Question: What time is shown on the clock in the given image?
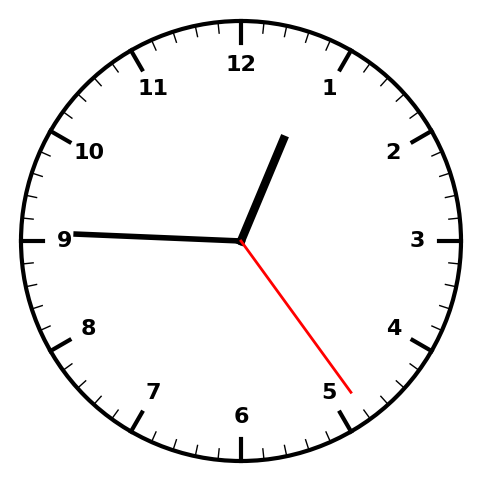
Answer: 12:45:24